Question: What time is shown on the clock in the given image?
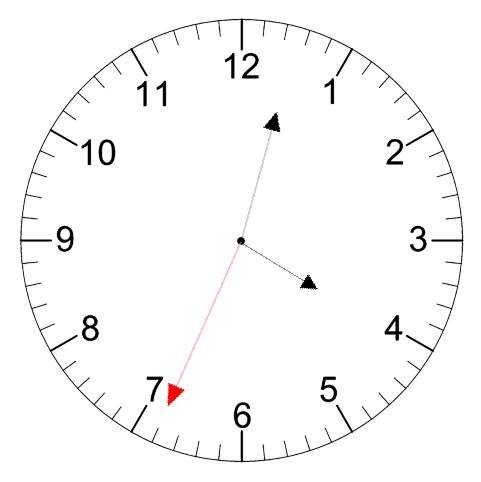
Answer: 04:02:34